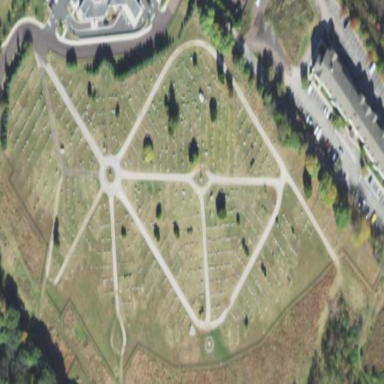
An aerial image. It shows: Cemetery.